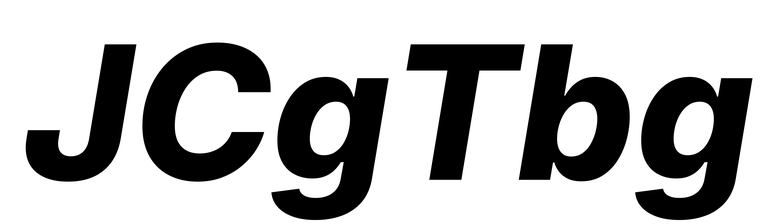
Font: Inter-Italic_ExtraBold_Italic